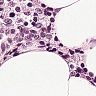
Metastatic tissue present: no